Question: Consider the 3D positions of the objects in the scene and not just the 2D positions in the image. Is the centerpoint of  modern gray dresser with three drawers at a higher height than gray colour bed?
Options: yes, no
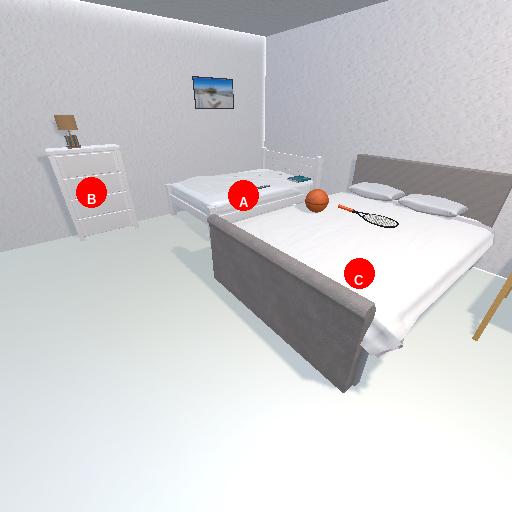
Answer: yes